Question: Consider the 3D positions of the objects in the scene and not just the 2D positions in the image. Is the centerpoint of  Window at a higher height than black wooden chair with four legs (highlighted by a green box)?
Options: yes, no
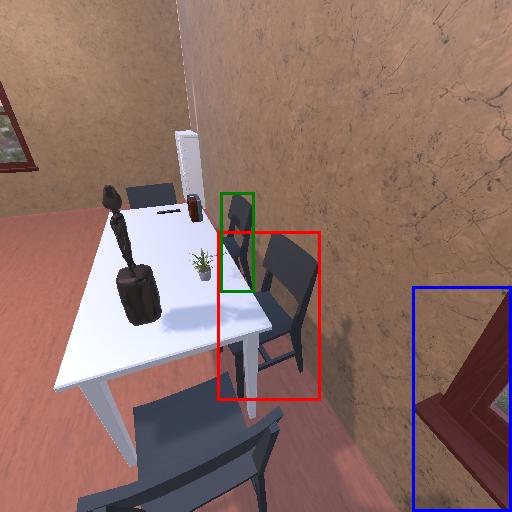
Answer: yes